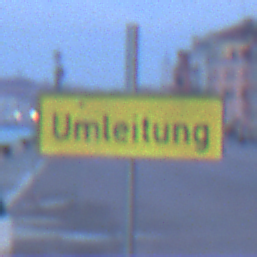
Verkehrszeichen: Umleitungsankuendigung
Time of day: Dawn
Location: Outdoor (Urban)
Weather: PartlyCloudy
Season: NotSpecified
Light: Natural